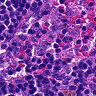
Metastatic tissue present: no